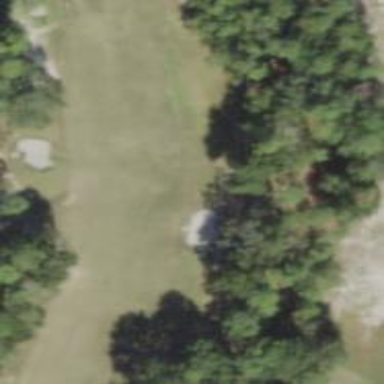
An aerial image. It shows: Golf hole.